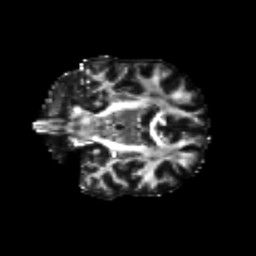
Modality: FA
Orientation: coronal
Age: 39
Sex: male
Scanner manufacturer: siemens
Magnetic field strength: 3 T
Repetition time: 8.6 s
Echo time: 0.095 s